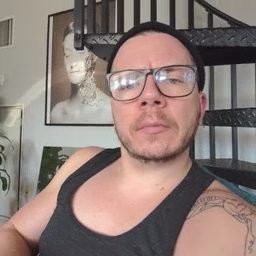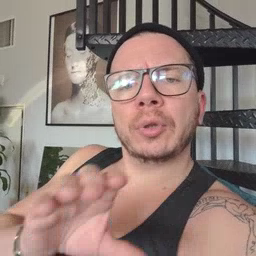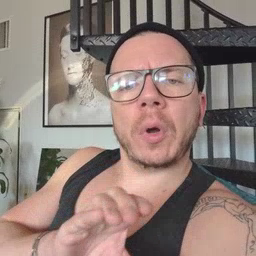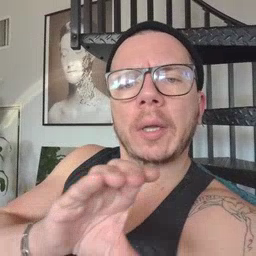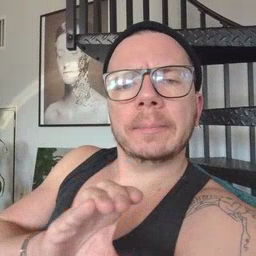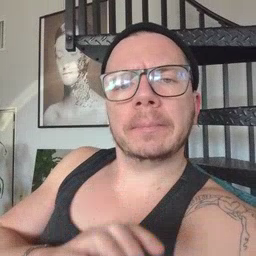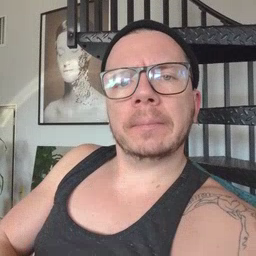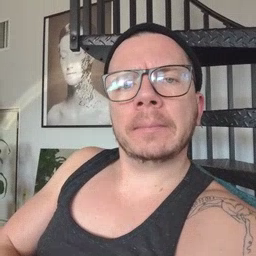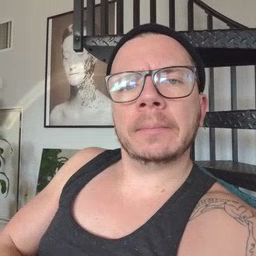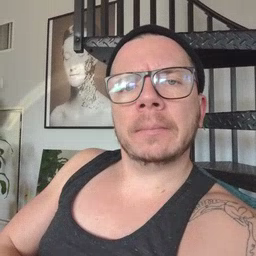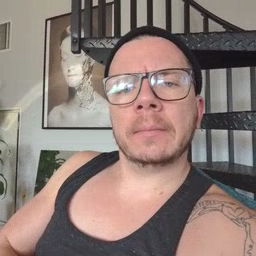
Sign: chocolate